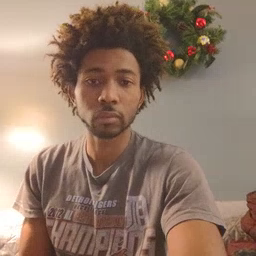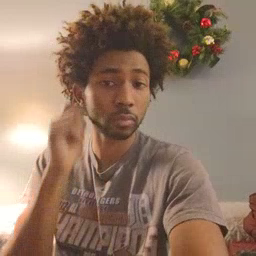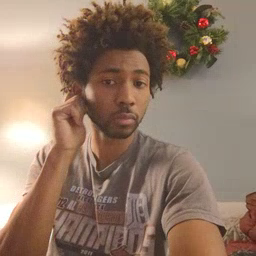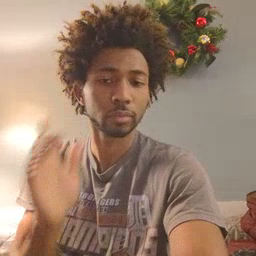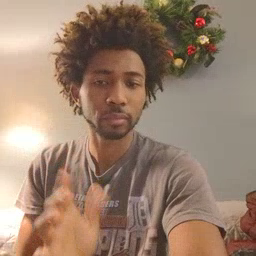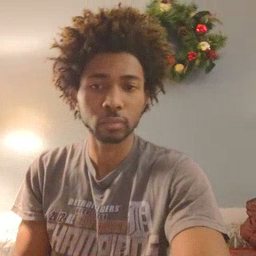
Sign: hear